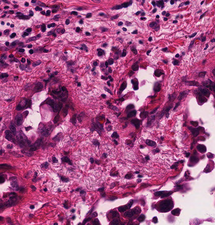
Tumor epithelial tissue: yes
Tumor-associated stroma tissue: yes
Normal tissue: no